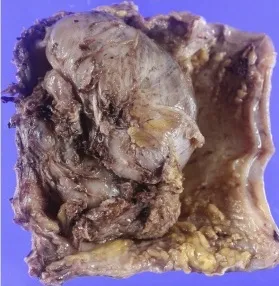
Pathological examinations. . A: The resected tumor was 70 x 50 mm in size with necrotic change.
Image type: medical_photograph (other_medical_photograph)